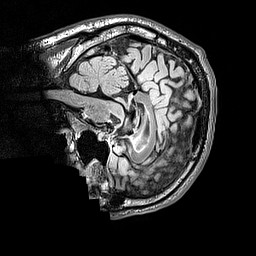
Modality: FLAIR
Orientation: sagittal
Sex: male
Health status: ill
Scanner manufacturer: siemens
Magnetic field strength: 3 T
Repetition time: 5 s
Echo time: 0.388 s